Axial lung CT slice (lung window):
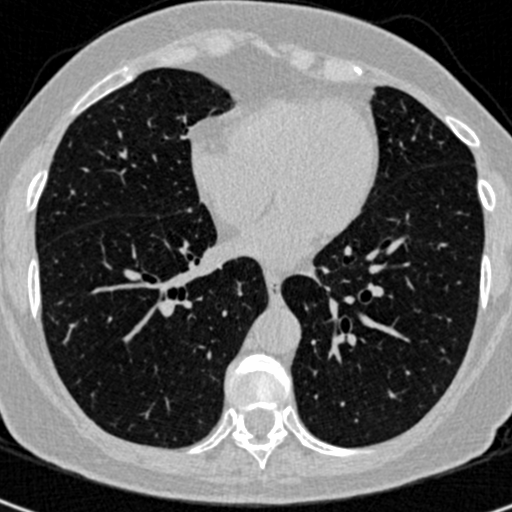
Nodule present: no